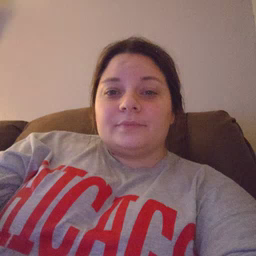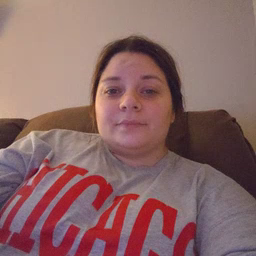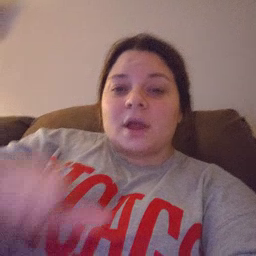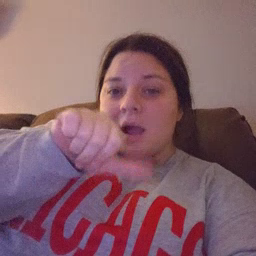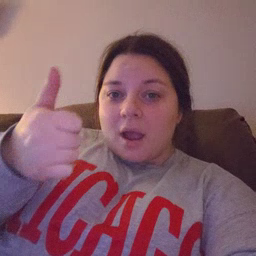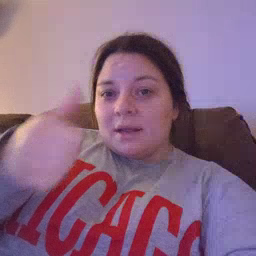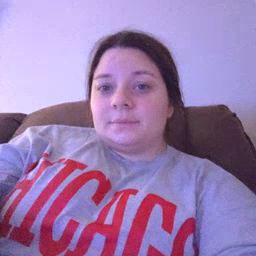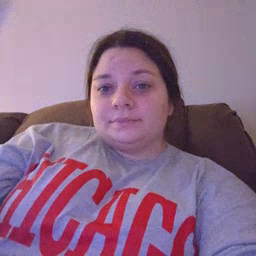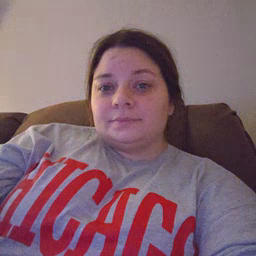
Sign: any